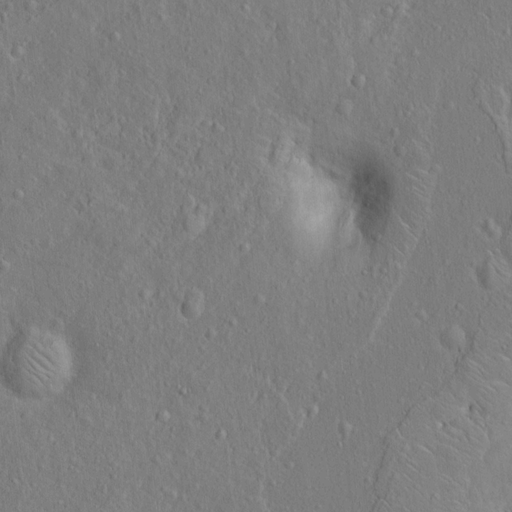
Classes present: Background, Cone